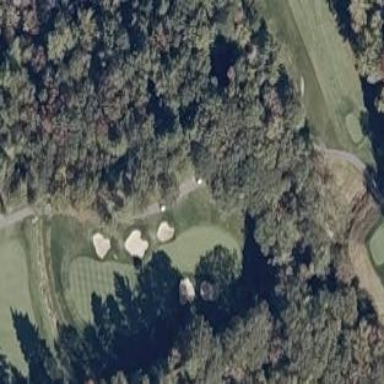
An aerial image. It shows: Golf rough area.